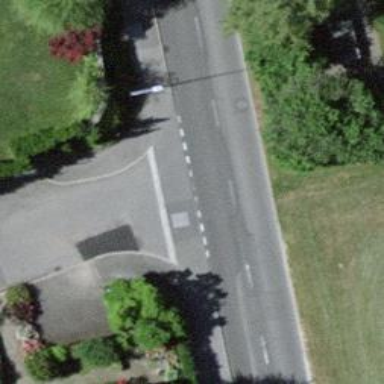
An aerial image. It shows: Unmarked crossing on the road.